Question: I think that there is a bug with node-sass...
I've:
- app.scss
- variables.scss
- style.scss
'''
@import 'variables';
@import 'style';
'''
'''
$green: #38c172;
'''
'''
button{
background-color: $green;
}
'''
It works fine, because in my file I have:
'''
button{
background-color: #38c172;
}
'''
But I have always this error... why!?? I hate this!

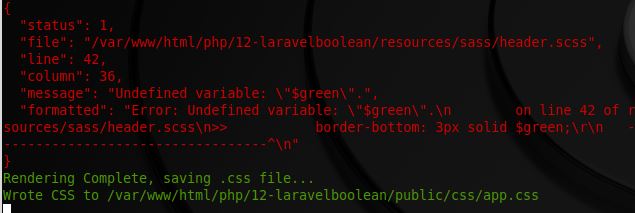
Answer: Ok I've fixed that!
All the files must be renamed with an "_" to the beginning exept for app.scss